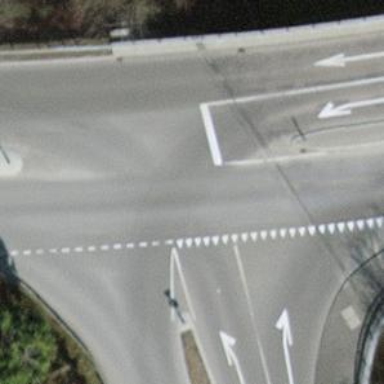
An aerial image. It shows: Tertiary road with asphalt surface and embankment.